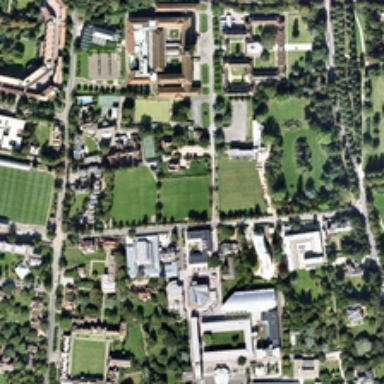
The school is on the side of the road .